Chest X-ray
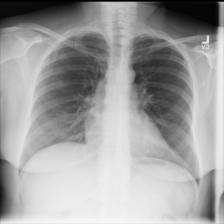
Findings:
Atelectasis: negative
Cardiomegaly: negative
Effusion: negative
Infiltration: negative
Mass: negative
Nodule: negative
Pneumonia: negative
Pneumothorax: negative
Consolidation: negative
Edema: negative
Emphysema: negative
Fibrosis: negative
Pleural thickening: negative
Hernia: negative